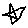
Label: star